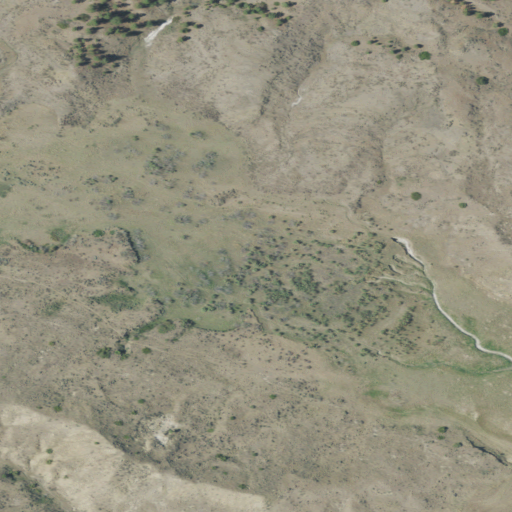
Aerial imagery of valley in Montana named Armstrong Coulee containing shrub, grassland, herbaceous wetlands, woody wetlands, and barren land